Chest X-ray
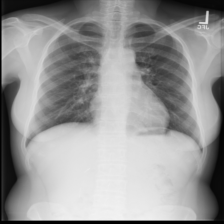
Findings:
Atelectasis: negative
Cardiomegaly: negative
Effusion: negative
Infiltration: negative
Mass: negative
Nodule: negative
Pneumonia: negative
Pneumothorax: negative
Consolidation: negative
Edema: negative
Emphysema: negative
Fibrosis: negative
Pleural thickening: negative
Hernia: negative